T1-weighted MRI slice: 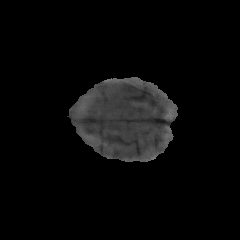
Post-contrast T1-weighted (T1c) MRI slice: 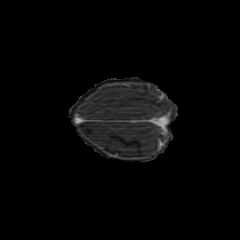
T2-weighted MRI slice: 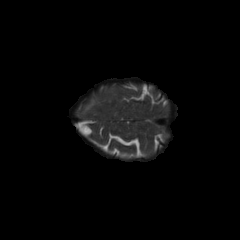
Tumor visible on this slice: yes